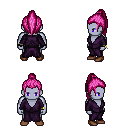
a pixel art fantasy rpg character, male body template, dark elf, purple skin, purple robe, teal pants, pink long topknot hairstyle, bracelets, brown shoes, four views (front, back, left, right), 2x2 character sprite sheet, small pixel art, hard edges, no anti-aliasing